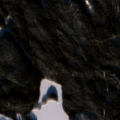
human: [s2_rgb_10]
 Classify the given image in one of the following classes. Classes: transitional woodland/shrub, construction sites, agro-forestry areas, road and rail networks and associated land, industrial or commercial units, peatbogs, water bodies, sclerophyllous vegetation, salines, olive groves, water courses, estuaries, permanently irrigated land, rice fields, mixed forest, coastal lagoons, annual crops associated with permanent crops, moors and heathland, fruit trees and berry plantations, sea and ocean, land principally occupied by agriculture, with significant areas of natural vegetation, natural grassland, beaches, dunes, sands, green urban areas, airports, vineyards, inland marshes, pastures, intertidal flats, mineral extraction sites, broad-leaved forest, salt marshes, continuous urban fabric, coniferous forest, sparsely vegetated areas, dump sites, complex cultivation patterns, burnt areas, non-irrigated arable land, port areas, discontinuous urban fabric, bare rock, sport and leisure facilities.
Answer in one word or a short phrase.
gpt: coniferous forest